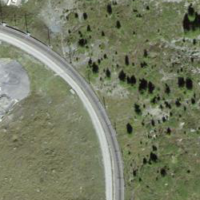
EUNIS habitat code: 26
Species observed at this site:
Nucifraga caryocatactes